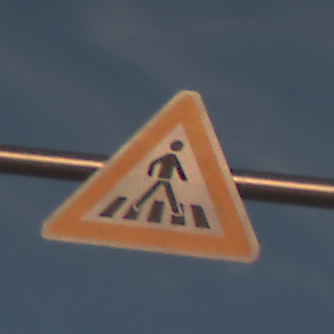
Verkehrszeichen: FussgaengerueberwegLinks
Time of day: SunriseSunset
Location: Outdoor (Nature)
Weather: PartlyCloudy
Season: NotSpecified
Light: Natural